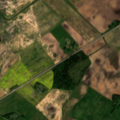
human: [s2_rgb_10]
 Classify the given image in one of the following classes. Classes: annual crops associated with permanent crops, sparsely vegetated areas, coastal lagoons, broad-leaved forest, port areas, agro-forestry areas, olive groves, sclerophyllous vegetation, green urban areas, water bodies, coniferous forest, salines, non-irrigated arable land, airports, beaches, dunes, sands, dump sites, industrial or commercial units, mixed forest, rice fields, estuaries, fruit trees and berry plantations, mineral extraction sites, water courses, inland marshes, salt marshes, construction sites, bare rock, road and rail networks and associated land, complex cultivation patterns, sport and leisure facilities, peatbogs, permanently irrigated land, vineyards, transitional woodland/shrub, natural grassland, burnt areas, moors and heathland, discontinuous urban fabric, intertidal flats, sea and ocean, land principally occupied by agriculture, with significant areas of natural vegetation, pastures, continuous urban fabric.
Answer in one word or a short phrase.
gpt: non-irrigated arable land, complex cultivation patterns, land principally occupied by agriculture, with significant areas of natural vegetation